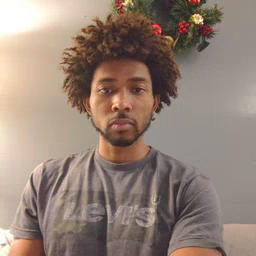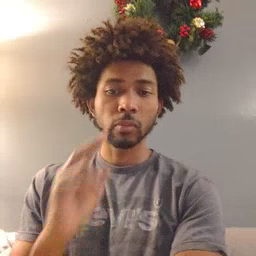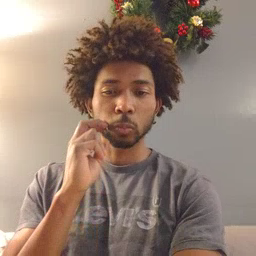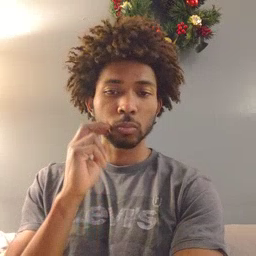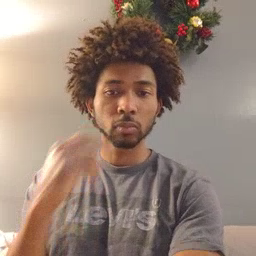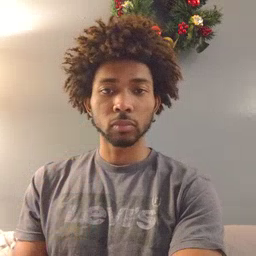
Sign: gum